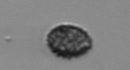
Label: Pseudochattonella_farcimen